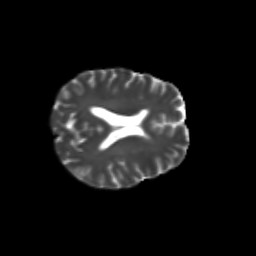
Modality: T2w
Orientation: axial
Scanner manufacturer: siemens
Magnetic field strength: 3 T
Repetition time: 9.2 s
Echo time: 0.084 s